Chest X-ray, AP view. Patient: 52 years old, sex M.
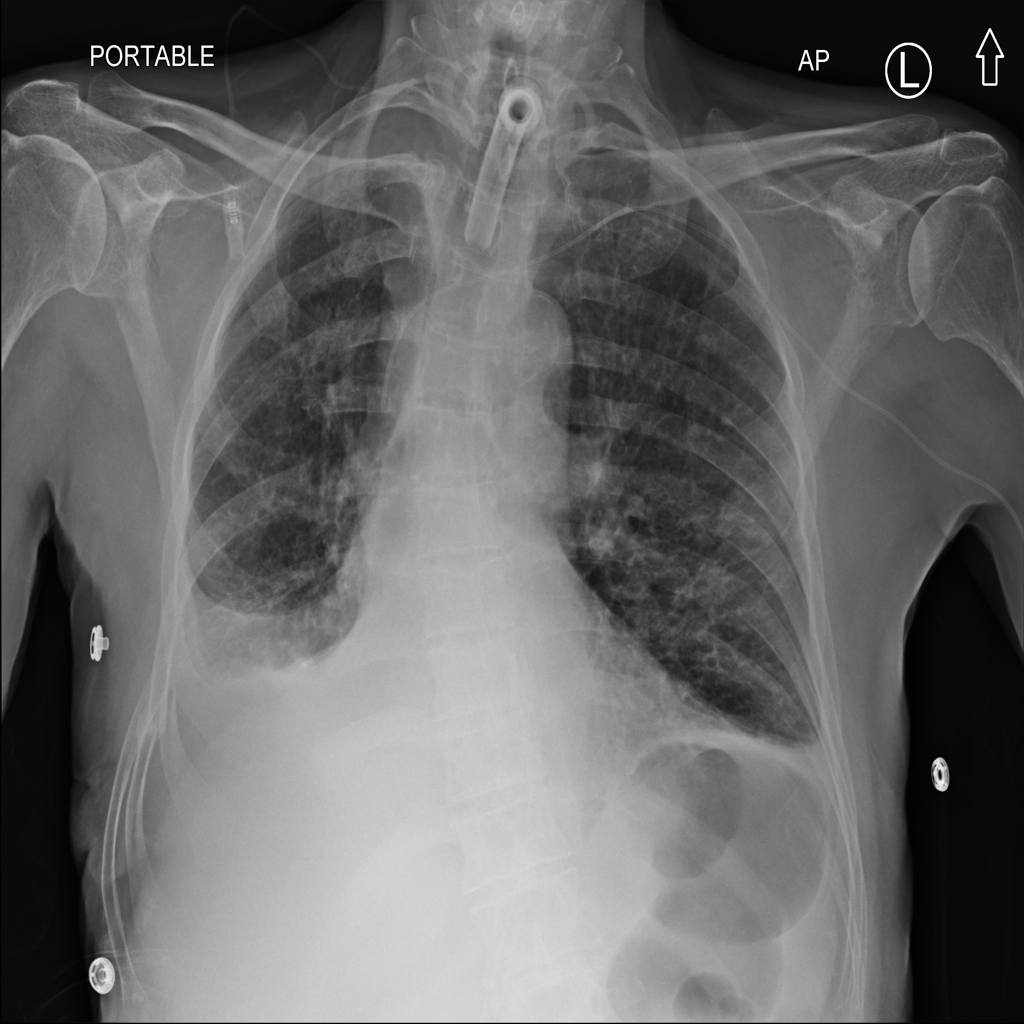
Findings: Effusion